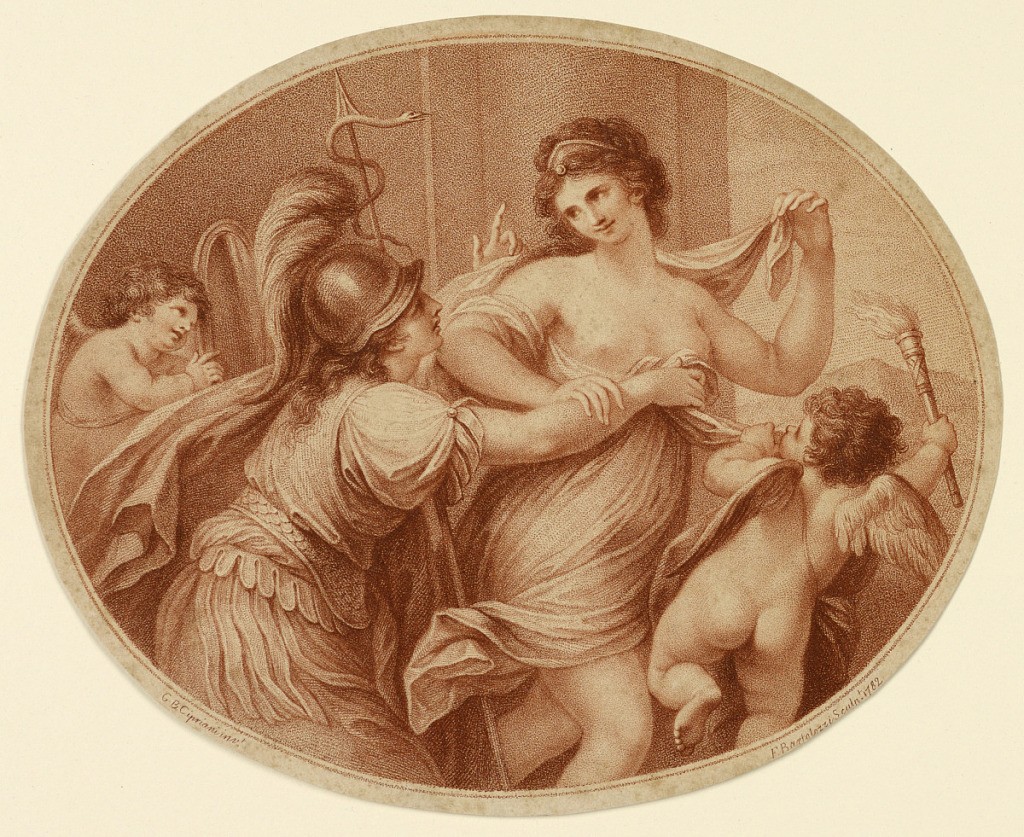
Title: Prudence and Beauty
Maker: Francesco Bartolozzi, Italian, active England, 1727–1815
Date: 1782
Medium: Stipple engraving in sanguine ink on paper
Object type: Print
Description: Beauty, lightly clothed, and accompanied by Amor, moves toward the right. Prudence, left, wearing armor, attempts to restrain Beauty.